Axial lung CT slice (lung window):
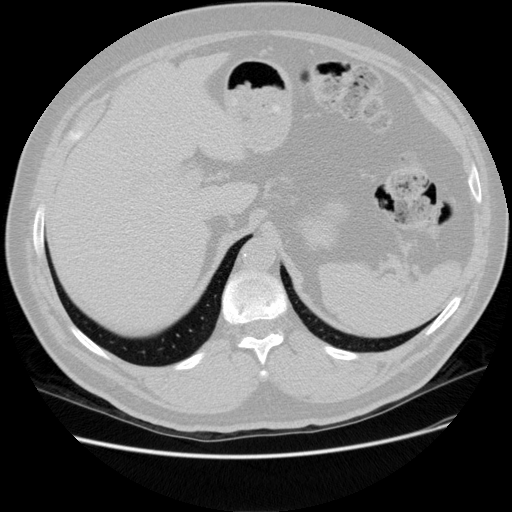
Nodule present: no